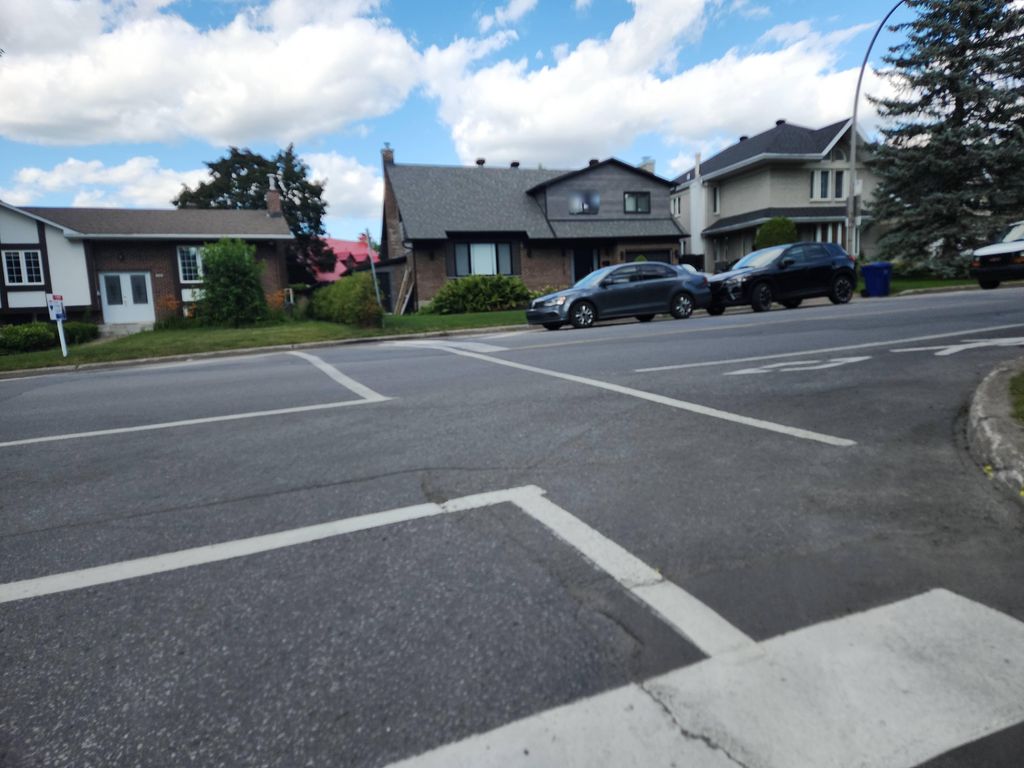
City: montreal